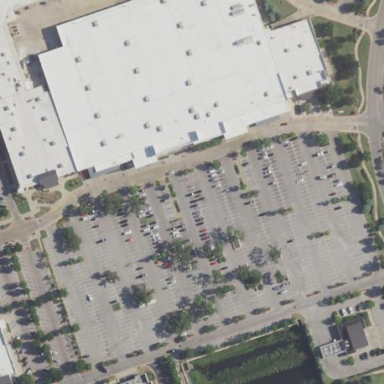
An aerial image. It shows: Retail building housing department store.